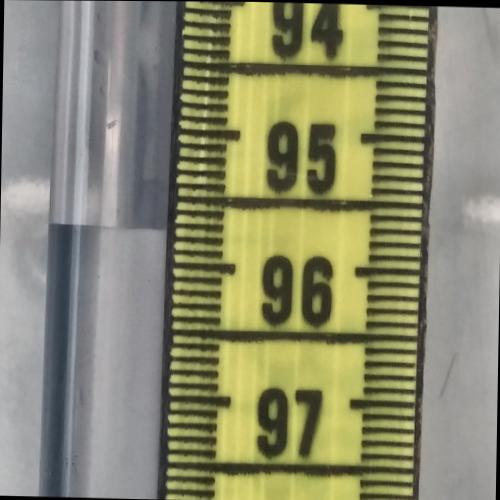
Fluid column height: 95.7 cm